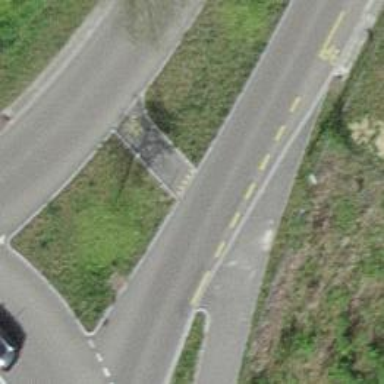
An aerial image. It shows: Asphalt cycleway.